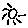
Label: sun